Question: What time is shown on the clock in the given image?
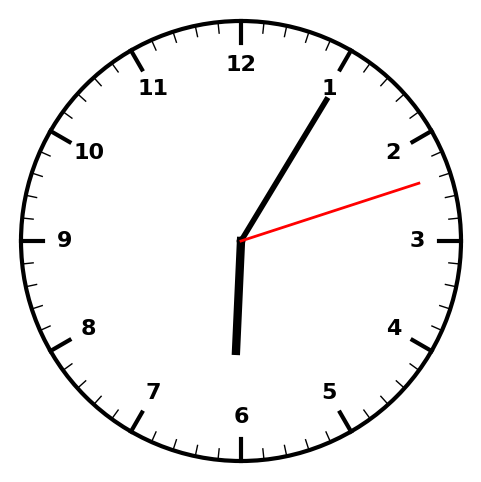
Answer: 06:05:12